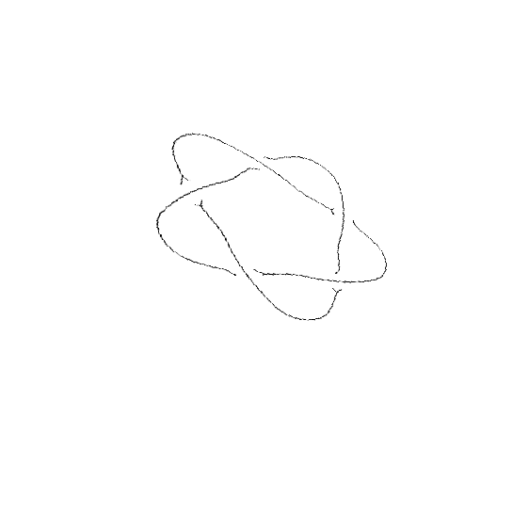
Crossing number: 5